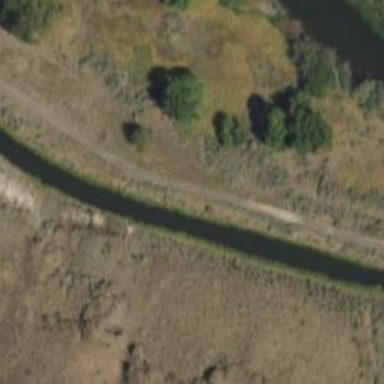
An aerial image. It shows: Canal.